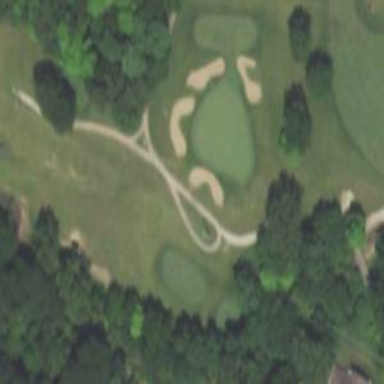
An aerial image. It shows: Path used for both walking and golf.